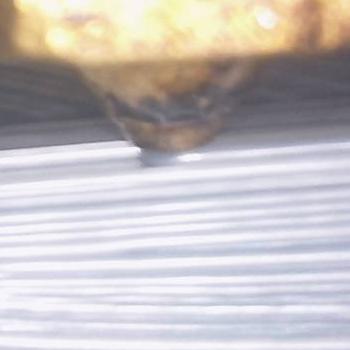
Flow rate: 178%